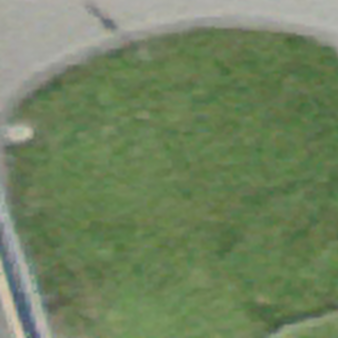
Label: other